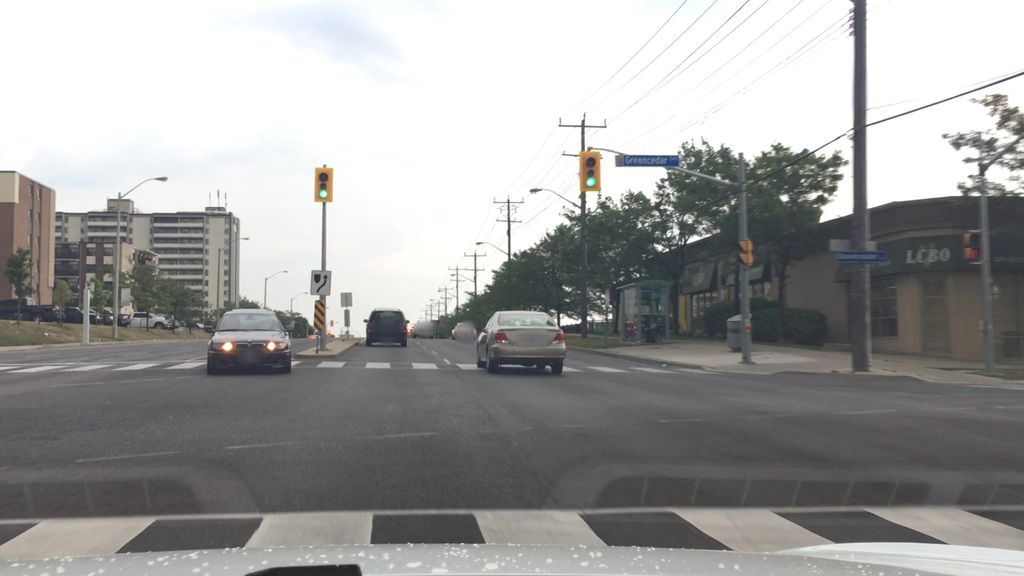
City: toronto